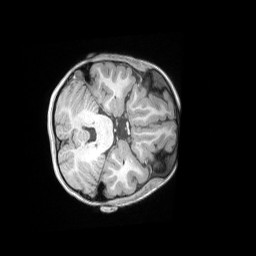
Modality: T1w
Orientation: axial
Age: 6
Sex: female
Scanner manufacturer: siemens
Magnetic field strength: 3 T
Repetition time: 2.53 s
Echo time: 0.00164 s